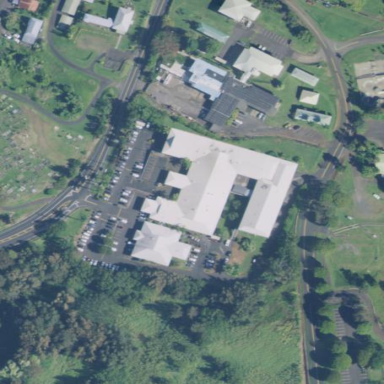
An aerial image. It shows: Hospital building with hipped roof shape.